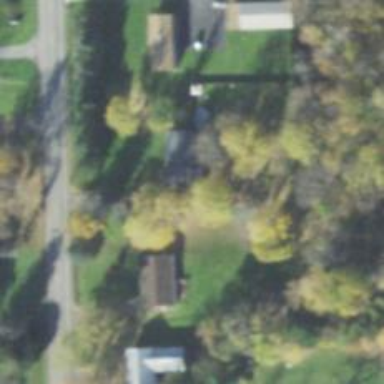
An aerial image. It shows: Driveway.